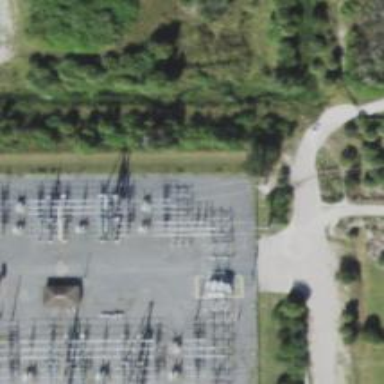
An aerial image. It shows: Switch for power supply.